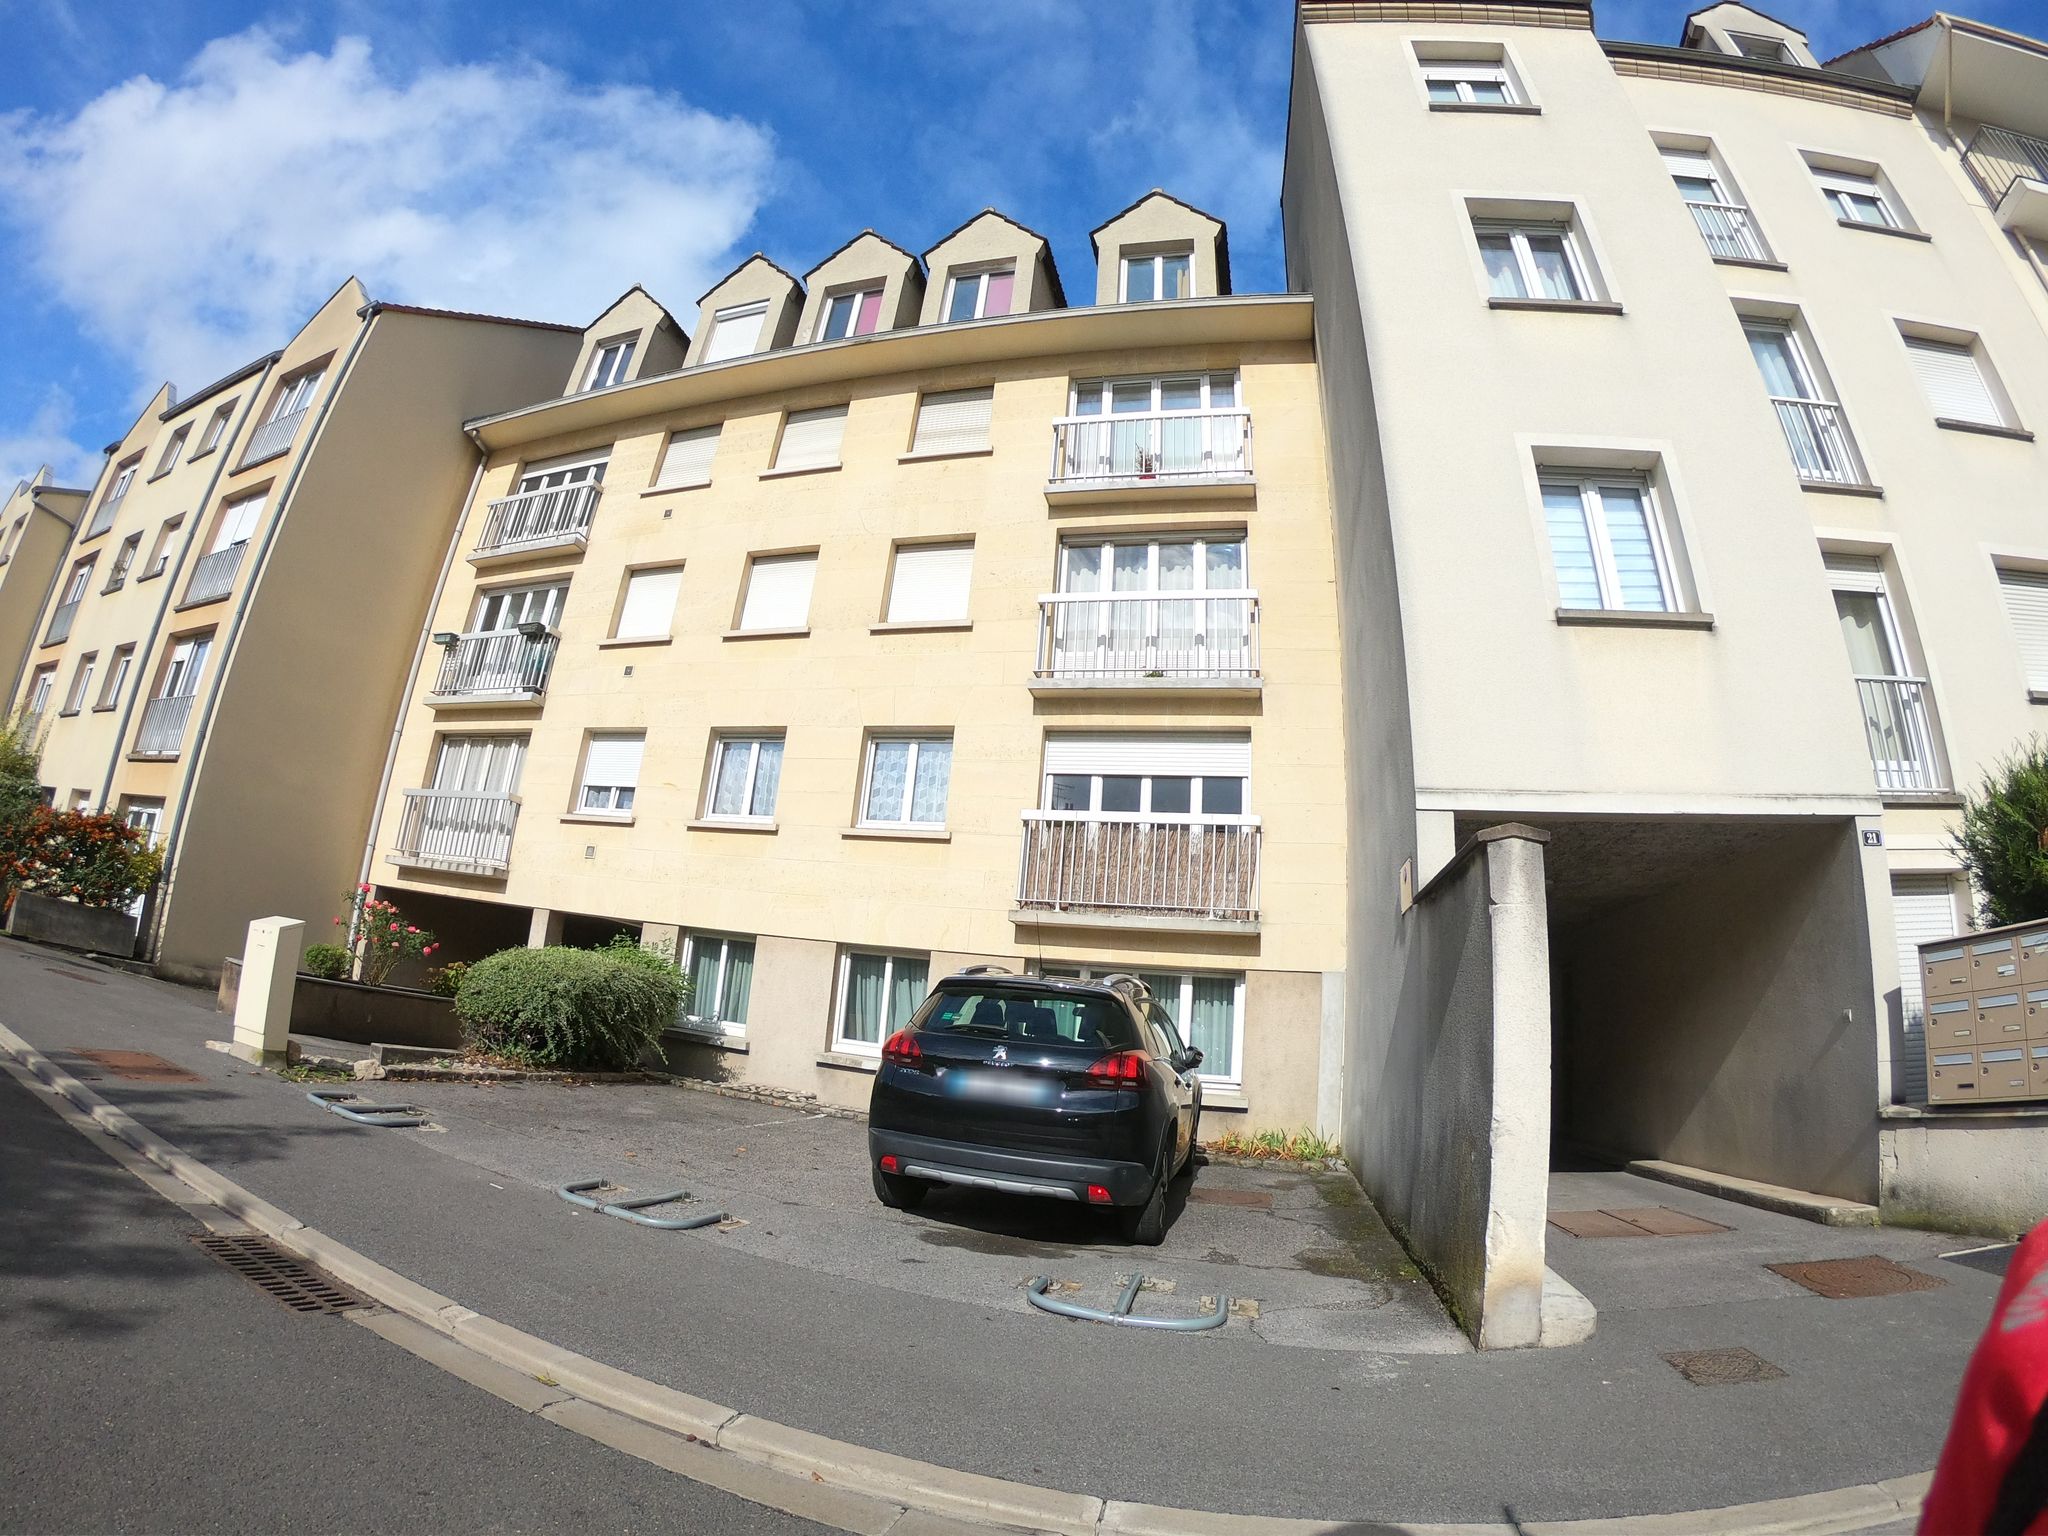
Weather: clear
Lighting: day
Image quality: good
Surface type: walking surface
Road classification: residential, unclassified
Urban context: urban centre
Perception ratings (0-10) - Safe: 6.84, Lively: 7.41, Beautiful: 5.5, Boring: 6.7, Depressing: 4.11, Wealthy: 7.35